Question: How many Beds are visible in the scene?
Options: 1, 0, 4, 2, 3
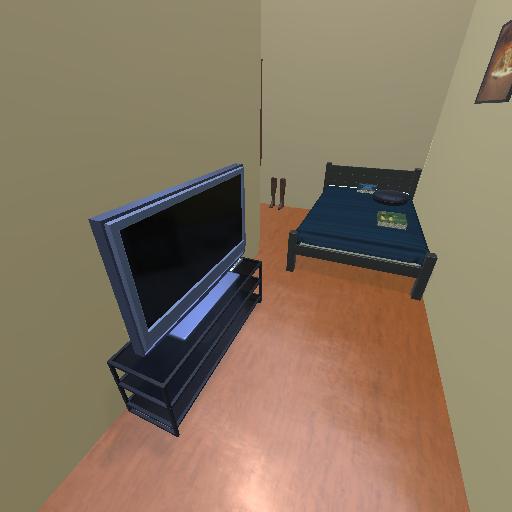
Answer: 1